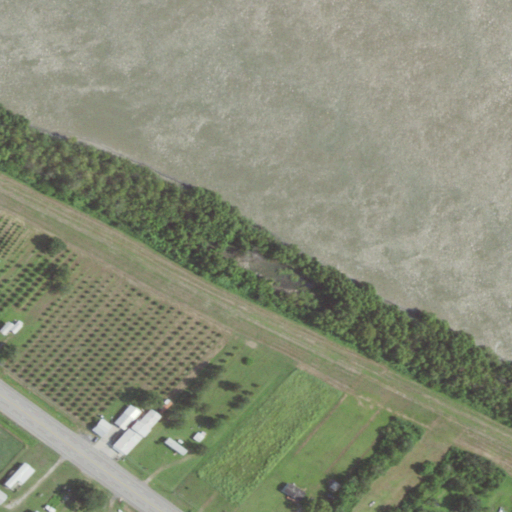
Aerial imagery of levee in Louisiana named Port Sulphur Revetment containing open water, low intensity development, herbaceous wetlands, open development, cultivated crops, medium intensity development, grassland, woody wetlands, and pasture